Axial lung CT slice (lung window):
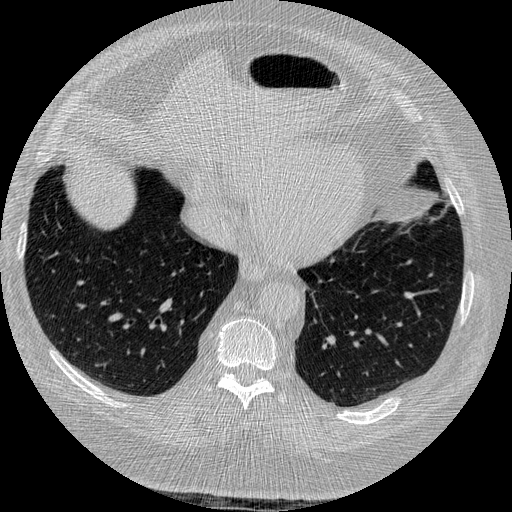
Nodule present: no